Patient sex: M
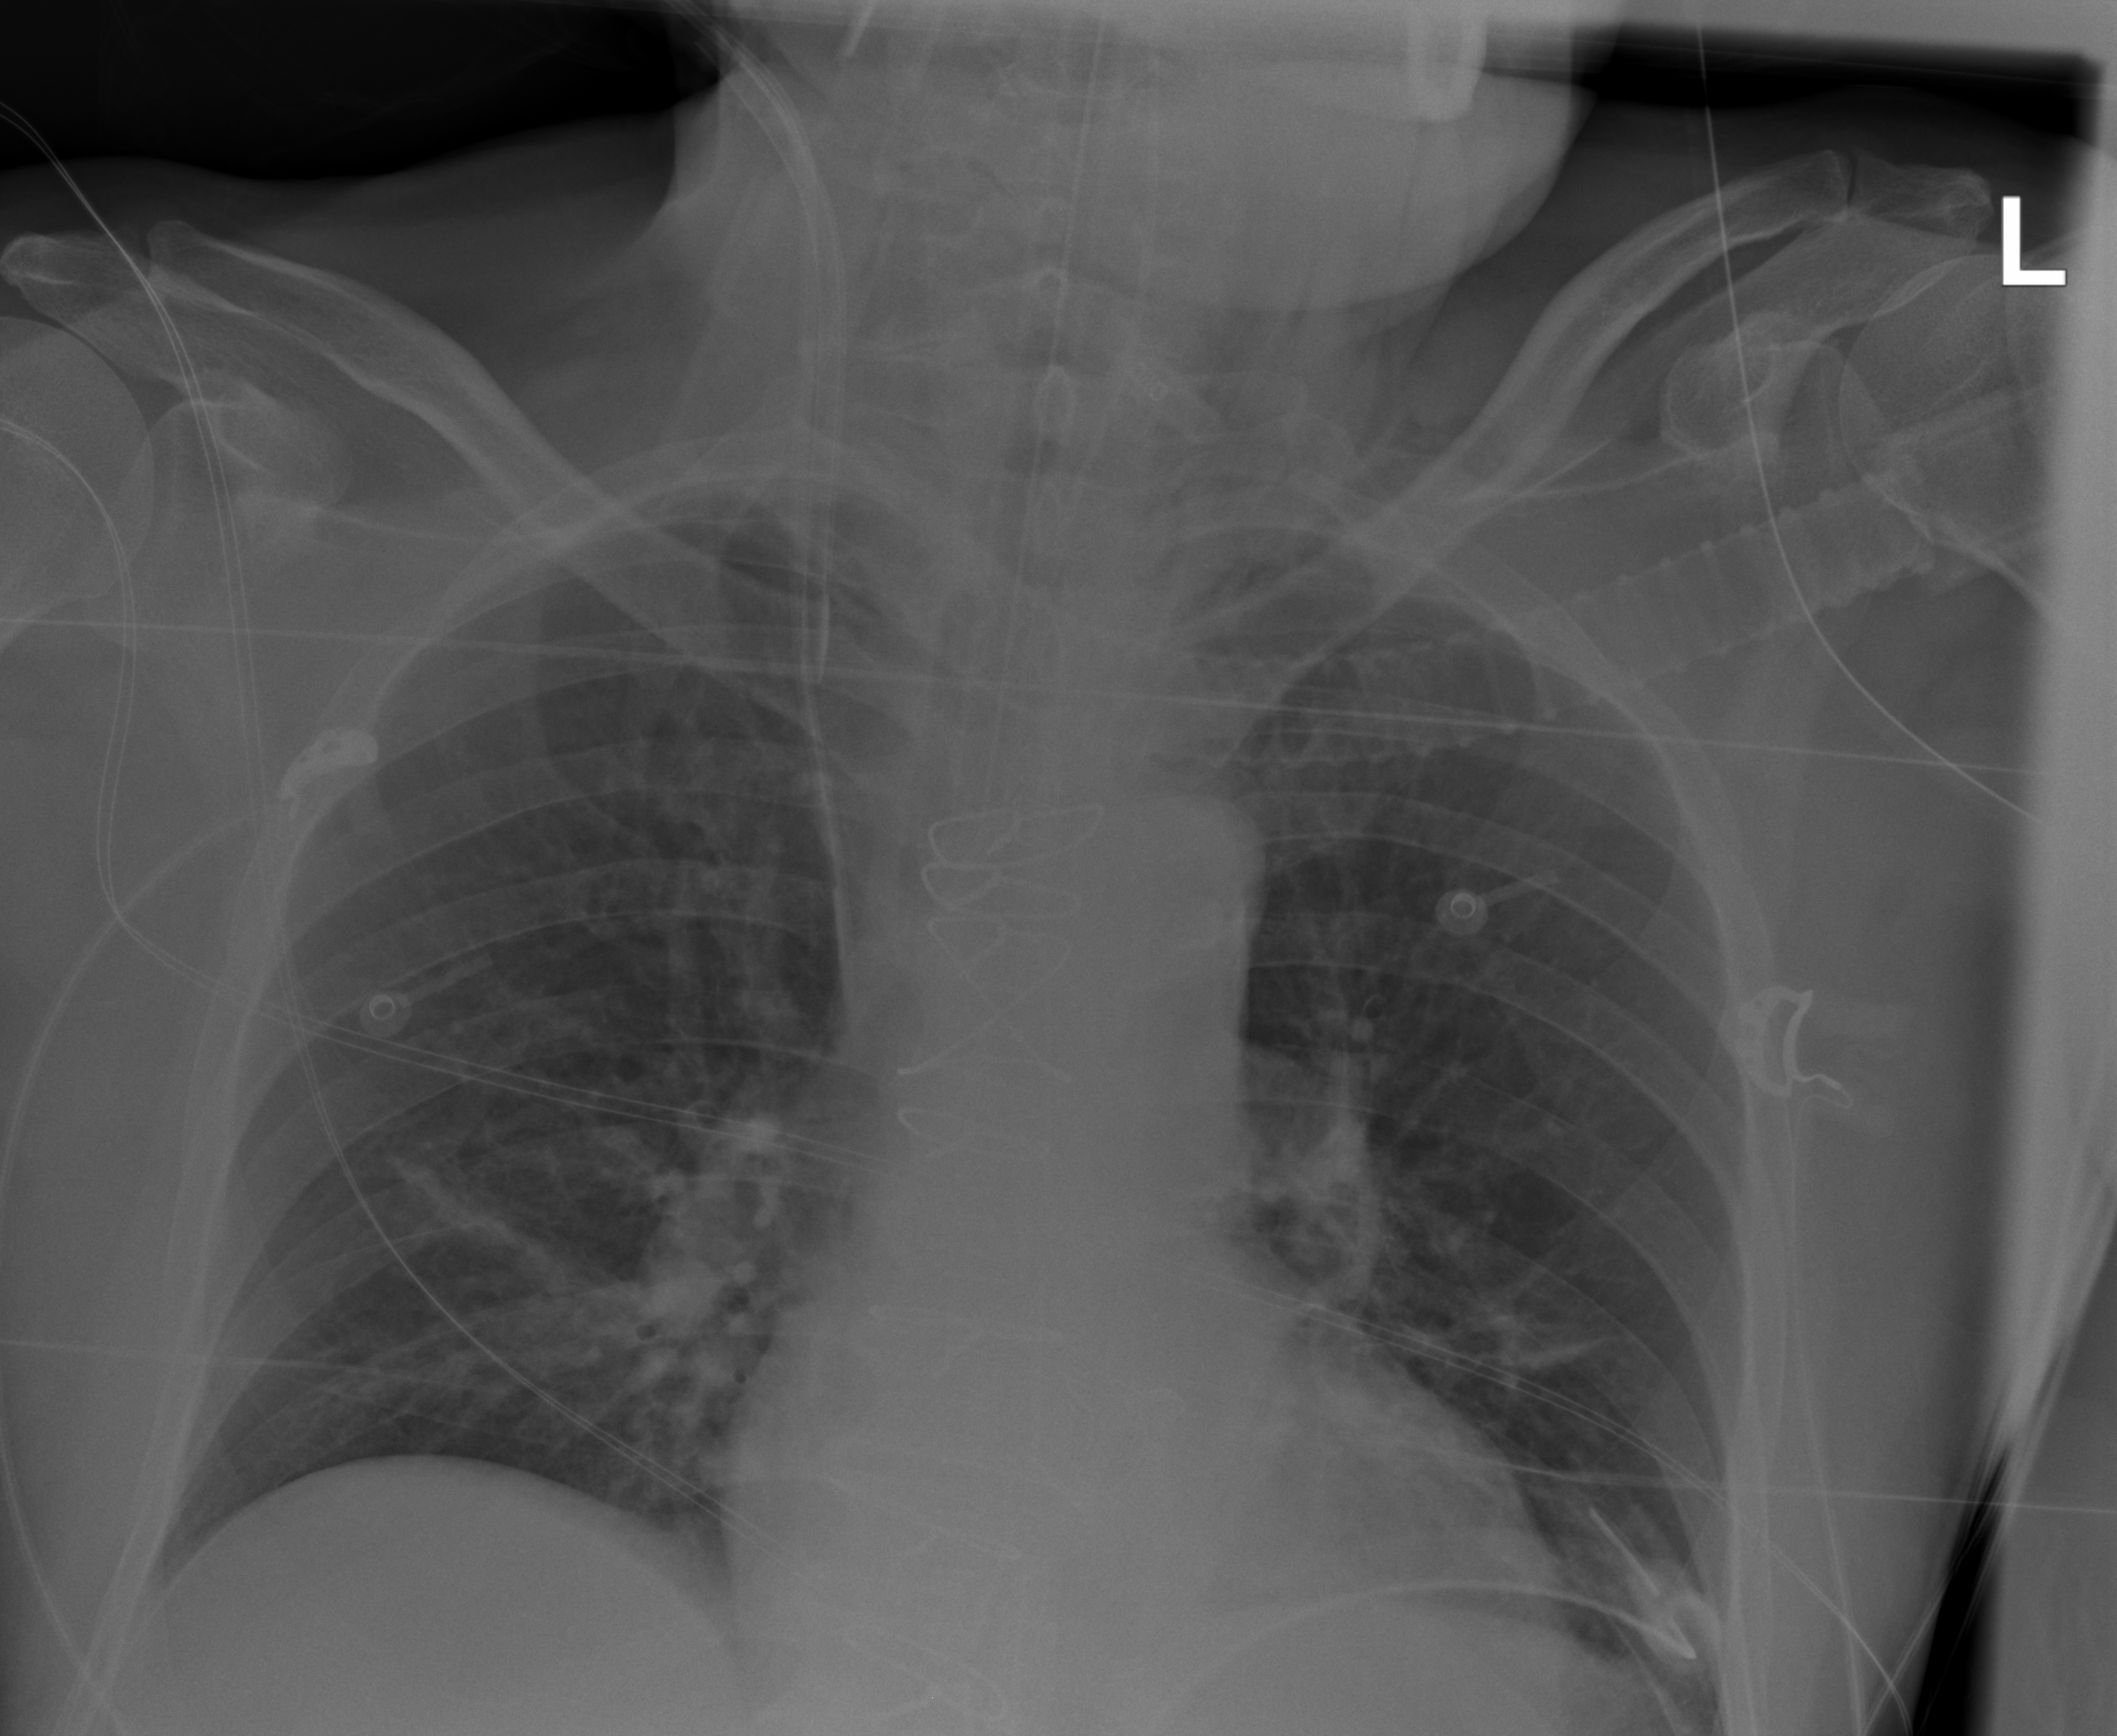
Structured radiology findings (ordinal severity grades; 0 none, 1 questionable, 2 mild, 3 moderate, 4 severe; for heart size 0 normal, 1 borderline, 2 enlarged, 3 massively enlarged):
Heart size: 0
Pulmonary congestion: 0
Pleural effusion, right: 0
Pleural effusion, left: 0
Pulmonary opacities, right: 0
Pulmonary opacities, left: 0
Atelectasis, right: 2
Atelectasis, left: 2